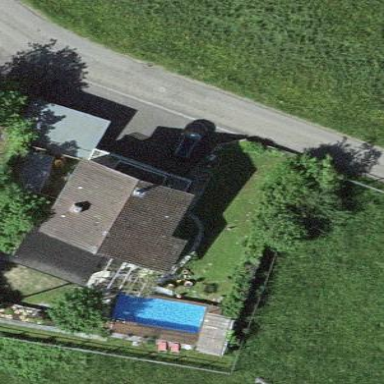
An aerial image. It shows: Simple and straightforward house.